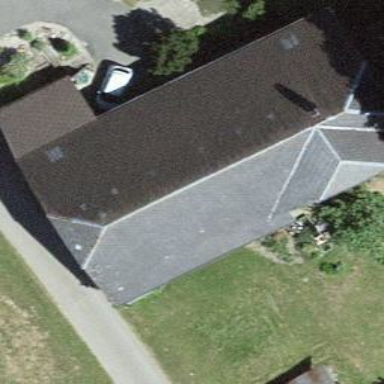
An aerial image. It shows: Farm building.